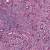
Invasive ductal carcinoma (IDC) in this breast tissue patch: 1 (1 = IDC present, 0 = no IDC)